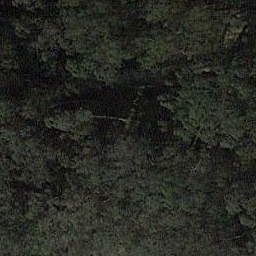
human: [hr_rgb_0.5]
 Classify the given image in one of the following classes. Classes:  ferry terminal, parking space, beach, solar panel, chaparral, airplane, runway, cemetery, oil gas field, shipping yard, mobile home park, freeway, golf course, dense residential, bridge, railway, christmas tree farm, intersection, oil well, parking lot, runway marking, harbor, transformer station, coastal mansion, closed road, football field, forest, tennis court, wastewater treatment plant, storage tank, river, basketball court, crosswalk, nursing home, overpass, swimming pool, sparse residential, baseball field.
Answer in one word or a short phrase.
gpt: forest